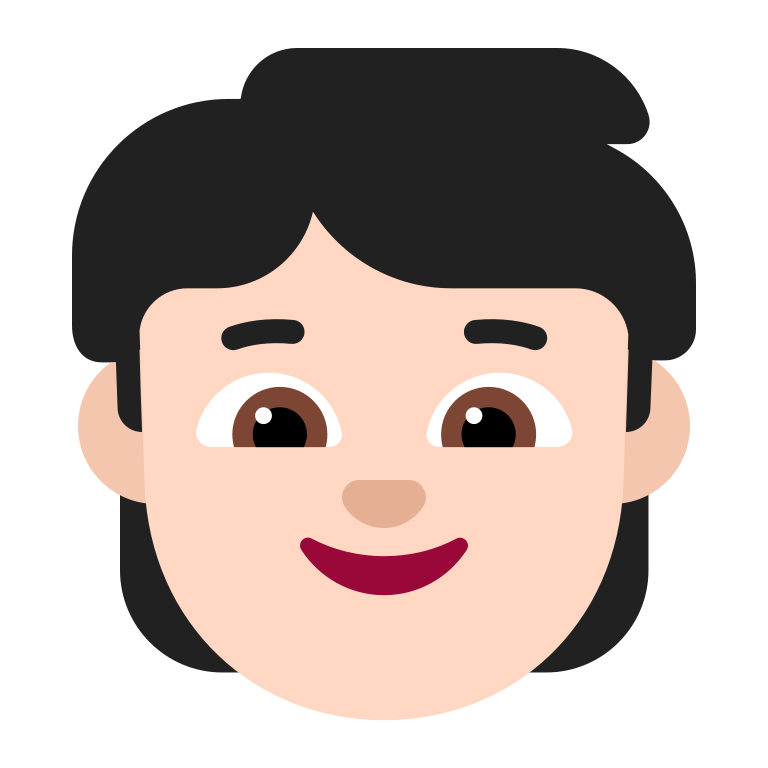
child flat light